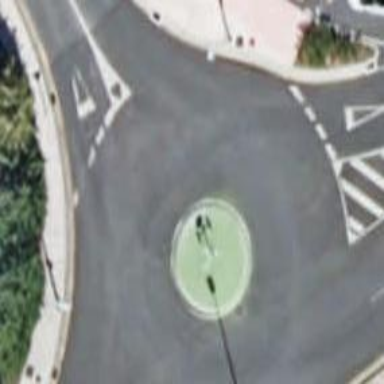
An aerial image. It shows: Asphalt road in residential area leading to roundabout.